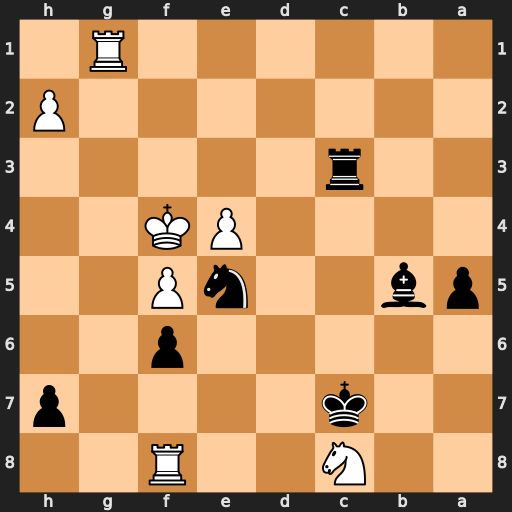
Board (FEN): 2N2R2/2k4p/5p2/pb2nP2/4PK2/2r5/7P/6R1
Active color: b
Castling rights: -
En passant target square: -
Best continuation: Rf3#